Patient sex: F
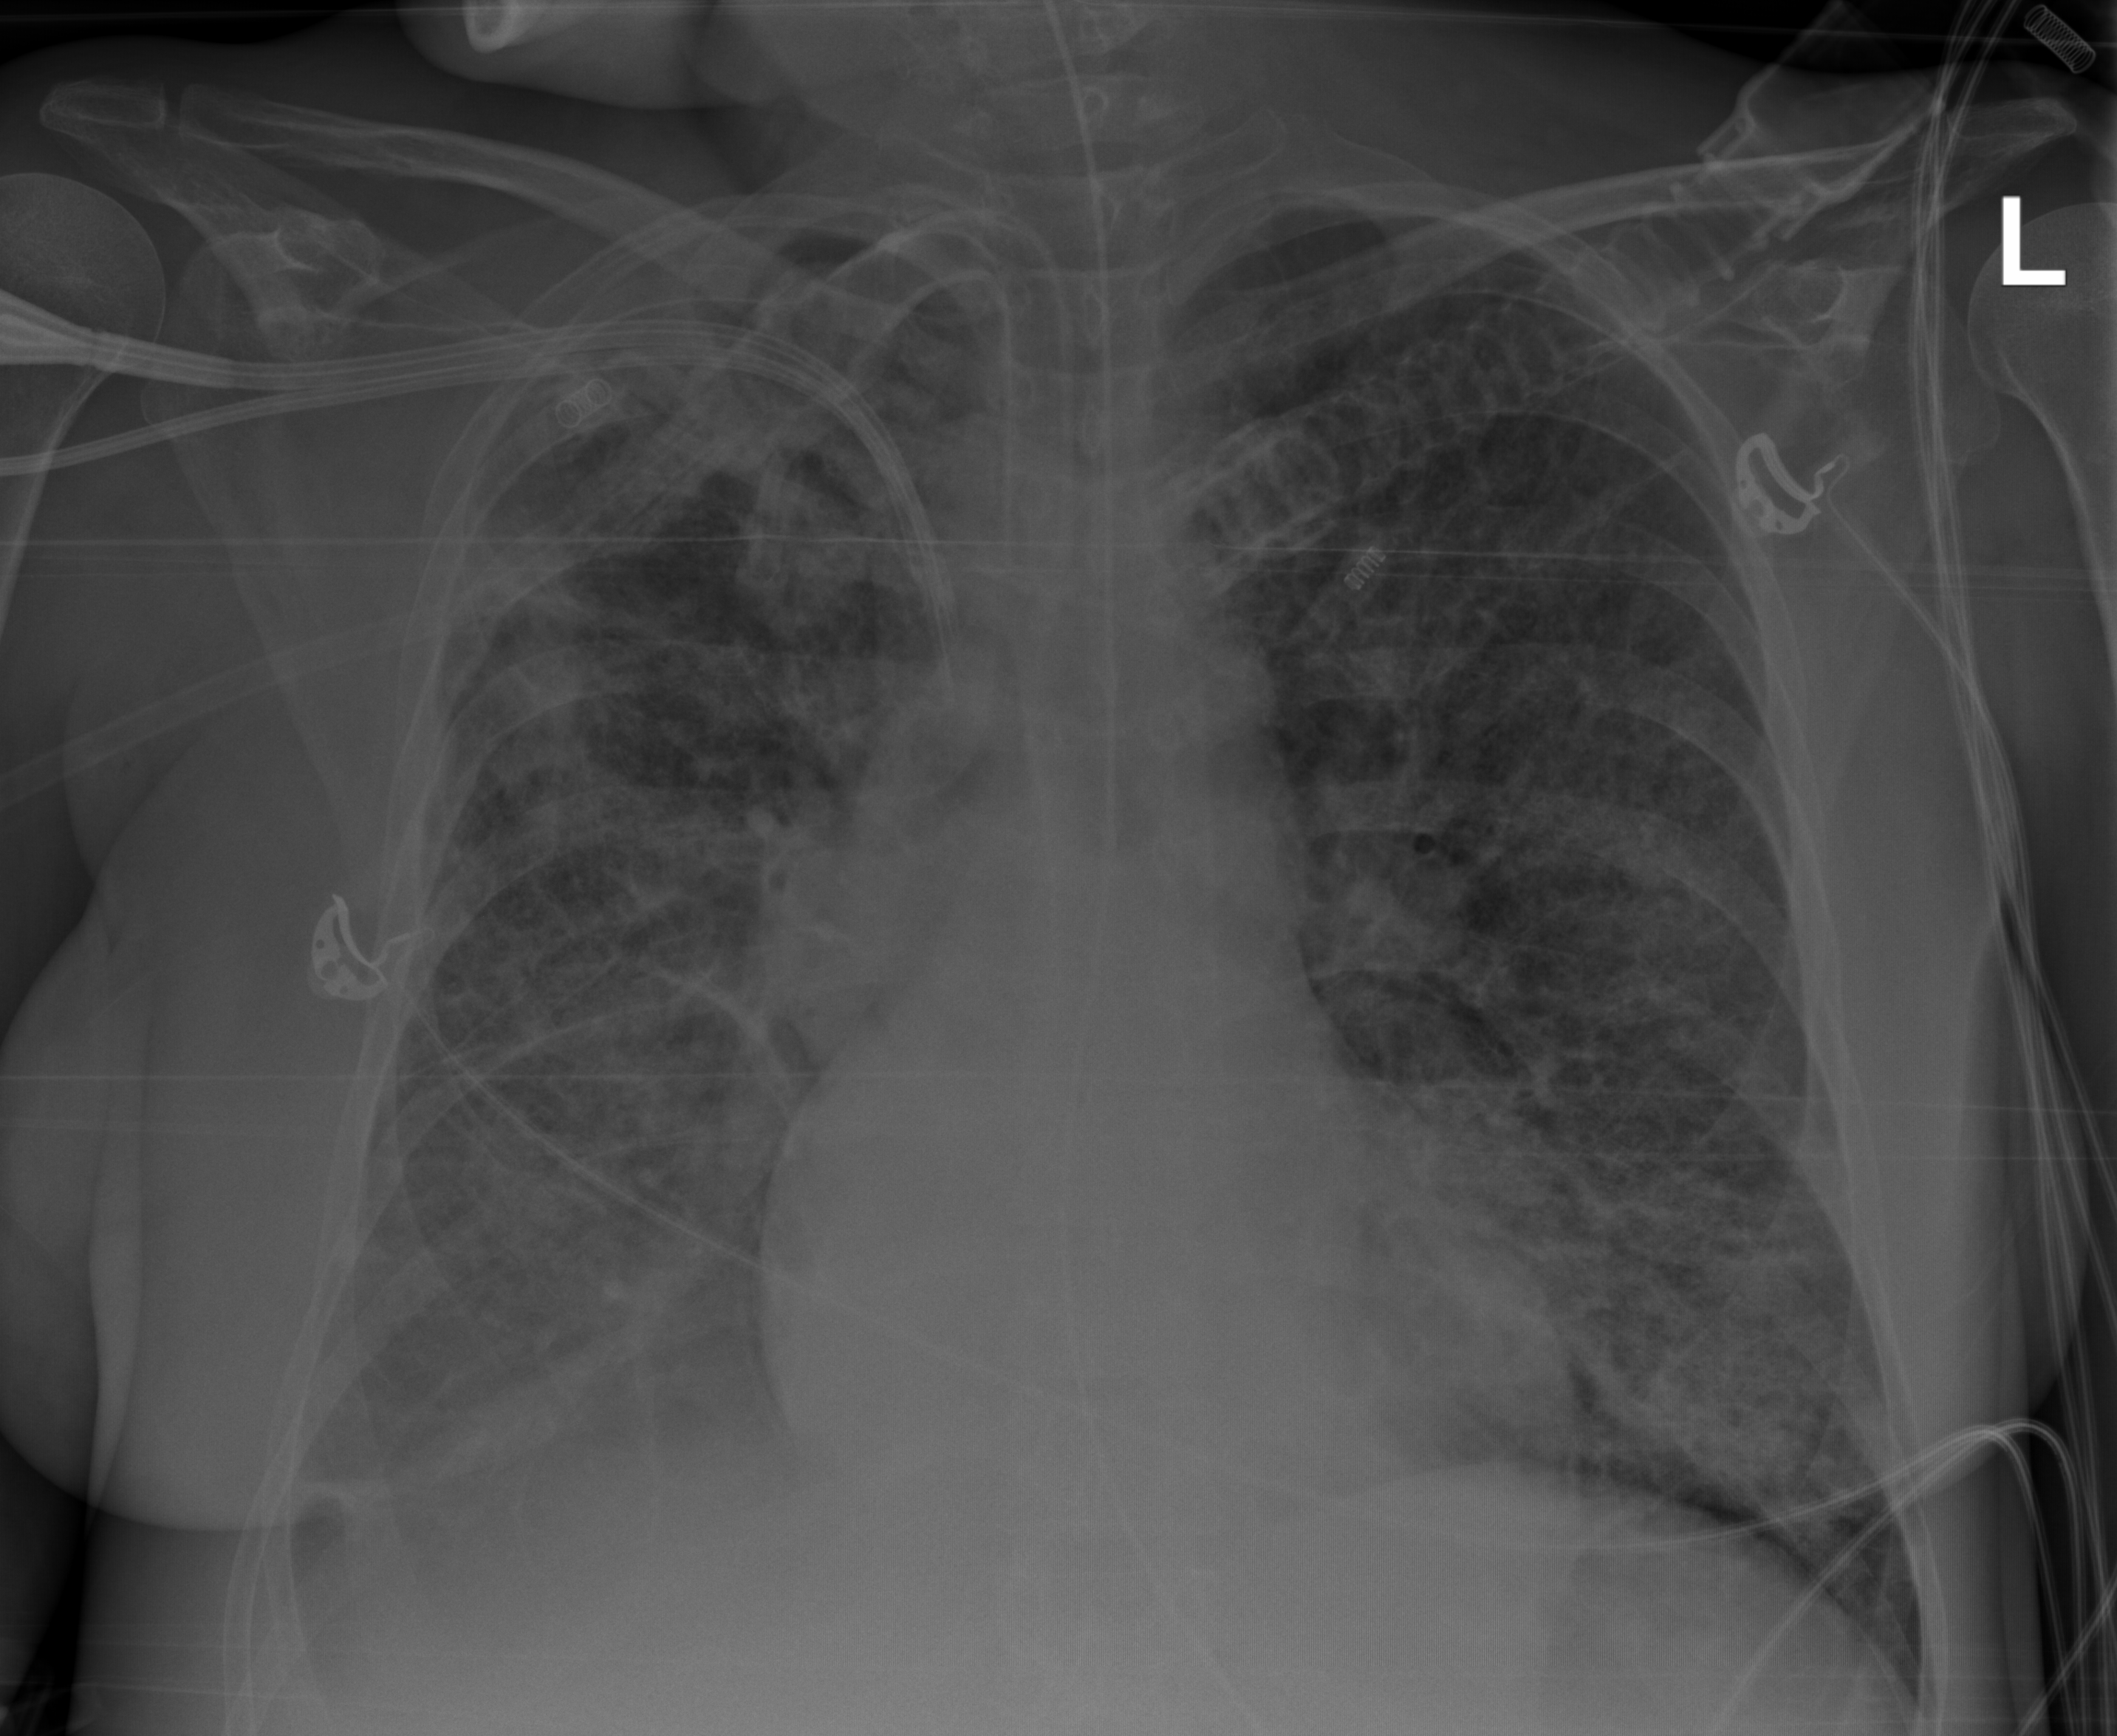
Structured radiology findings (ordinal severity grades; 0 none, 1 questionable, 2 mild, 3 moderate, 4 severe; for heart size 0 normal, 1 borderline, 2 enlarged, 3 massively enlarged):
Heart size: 0
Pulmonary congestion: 2
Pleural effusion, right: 2
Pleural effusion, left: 0
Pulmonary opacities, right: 3
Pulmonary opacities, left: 3
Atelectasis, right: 2
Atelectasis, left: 2